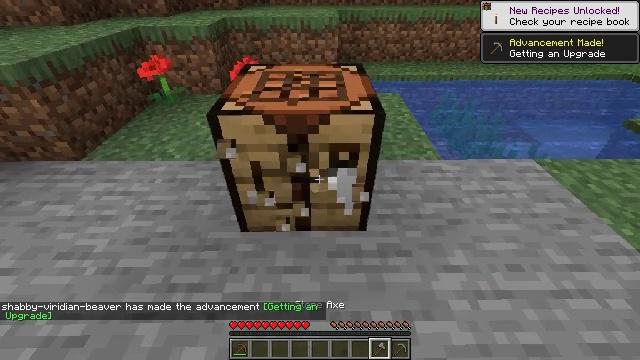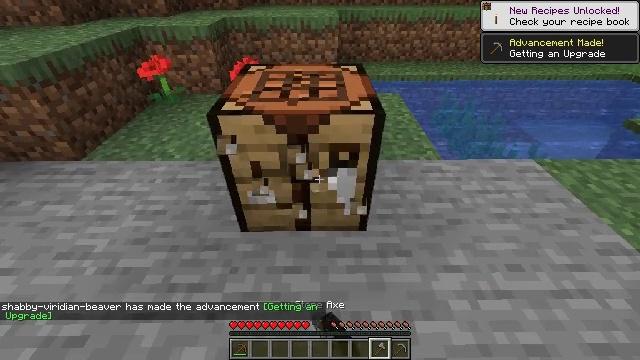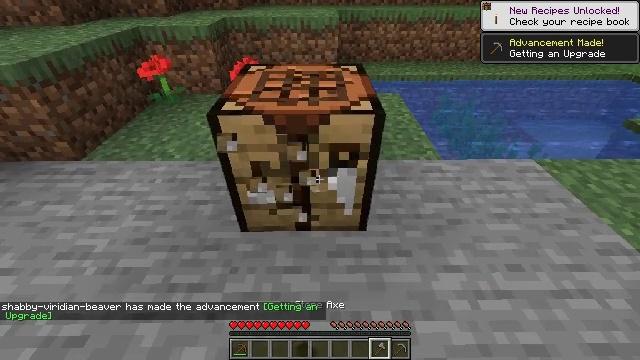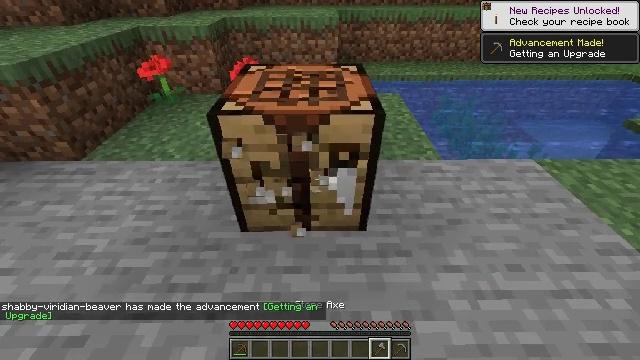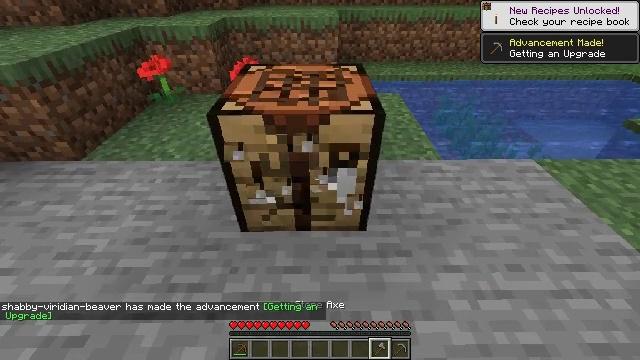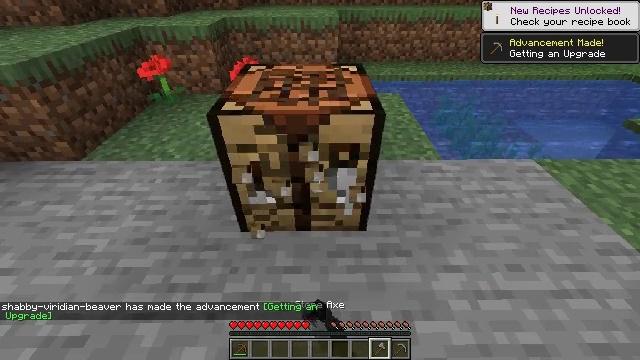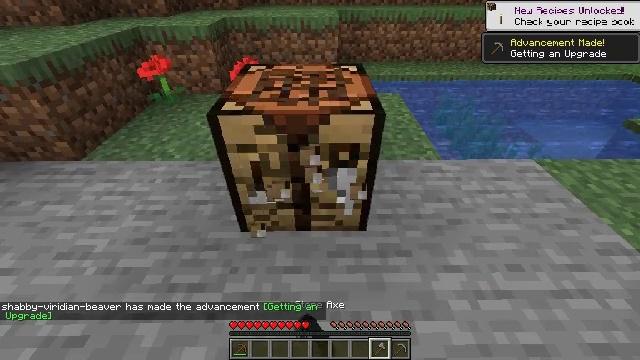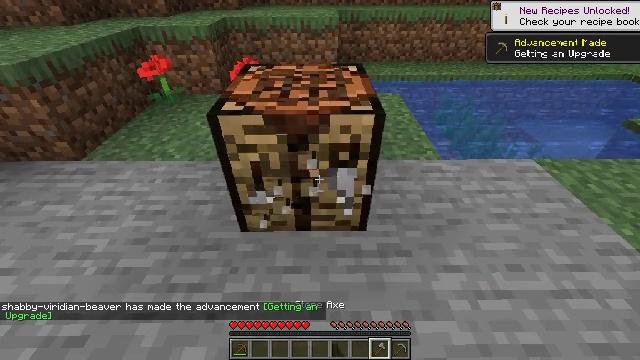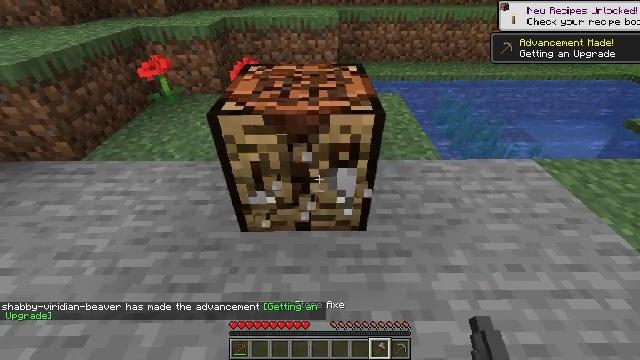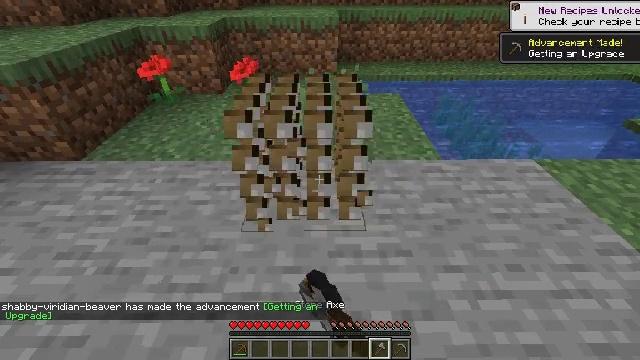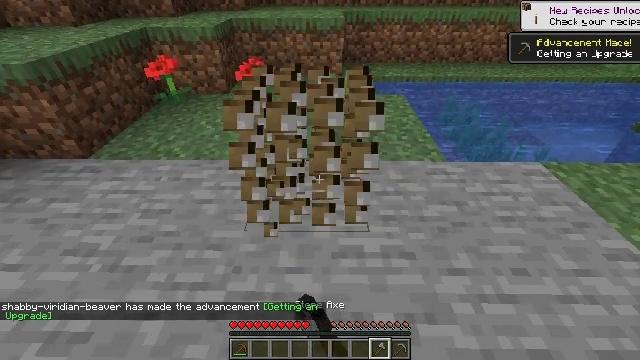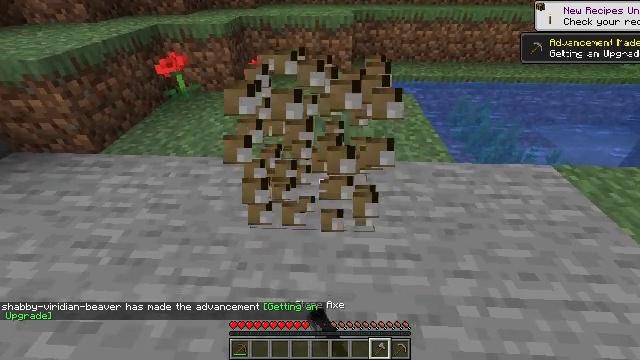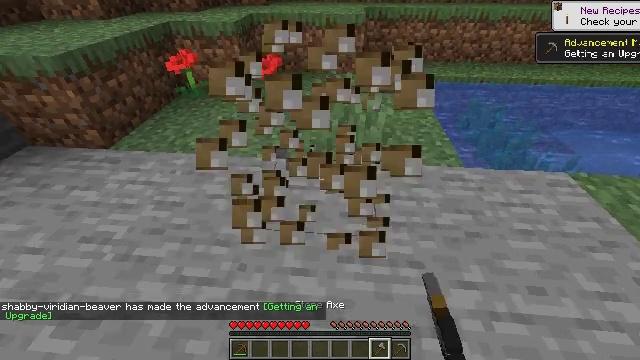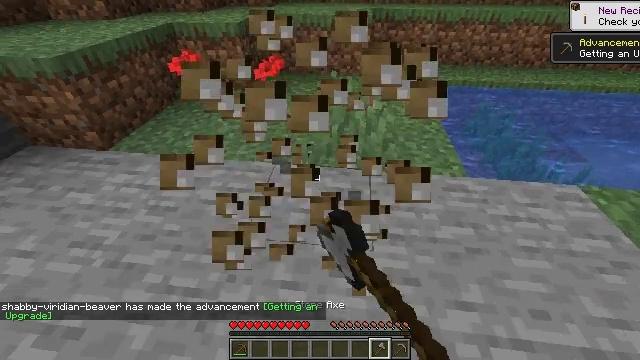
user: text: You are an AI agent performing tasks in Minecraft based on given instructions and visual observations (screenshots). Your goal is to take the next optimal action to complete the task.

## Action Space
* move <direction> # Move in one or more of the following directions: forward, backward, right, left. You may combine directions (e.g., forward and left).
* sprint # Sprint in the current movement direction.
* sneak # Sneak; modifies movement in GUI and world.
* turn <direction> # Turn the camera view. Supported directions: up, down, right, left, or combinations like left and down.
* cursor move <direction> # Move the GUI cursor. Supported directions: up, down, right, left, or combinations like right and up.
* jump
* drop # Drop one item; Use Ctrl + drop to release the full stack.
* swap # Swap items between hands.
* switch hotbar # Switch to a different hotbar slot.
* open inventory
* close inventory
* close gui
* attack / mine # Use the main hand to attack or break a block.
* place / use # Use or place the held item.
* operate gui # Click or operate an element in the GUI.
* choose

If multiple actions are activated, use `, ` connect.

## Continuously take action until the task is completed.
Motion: motion action
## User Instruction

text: Left click on the crafting table
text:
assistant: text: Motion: attack / mine
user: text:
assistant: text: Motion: attack / mine
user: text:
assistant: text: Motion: attack / mine
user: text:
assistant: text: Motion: attack / mine
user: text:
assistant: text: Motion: attack / mine
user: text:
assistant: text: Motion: attack / mine
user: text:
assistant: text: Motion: attack / mine
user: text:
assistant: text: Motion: attack / mine
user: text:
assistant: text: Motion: attack / mine
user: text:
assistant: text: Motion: turn left, attack / mine
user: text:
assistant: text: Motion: turn left, attack / mine
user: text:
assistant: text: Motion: move forward and move right, turn left, attack / mine
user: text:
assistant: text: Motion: move forward and move right, turn left, attack / mine
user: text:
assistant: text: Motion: attack / mine